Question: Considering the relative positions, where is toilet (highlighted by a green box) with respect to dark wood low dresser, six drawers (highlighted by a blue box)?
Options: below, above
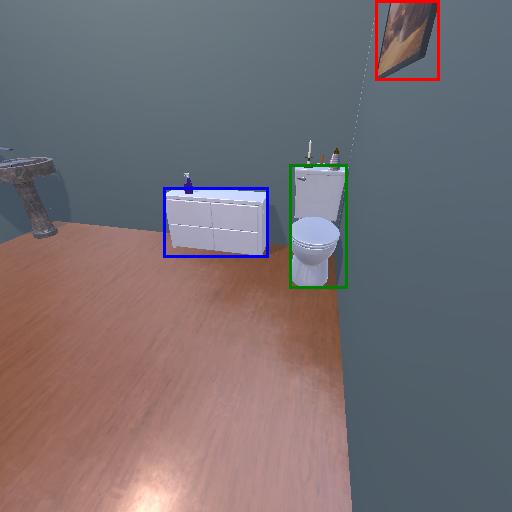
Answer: below